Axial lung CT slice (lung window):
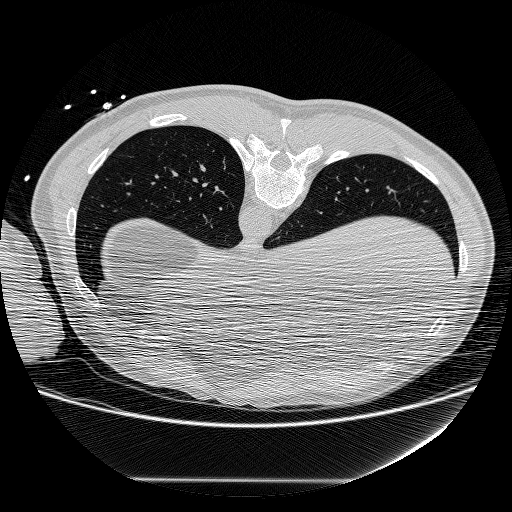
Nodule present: no